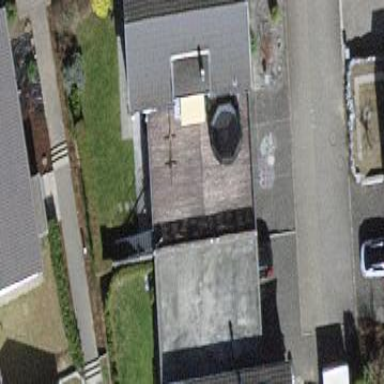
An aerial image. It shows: Building with flat roof.